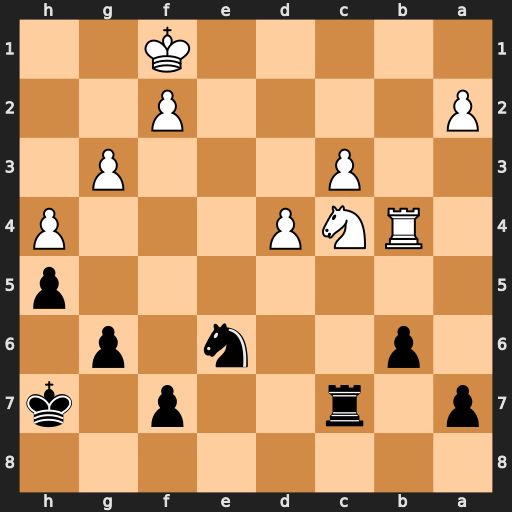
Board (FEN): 8/p1r2p1k/1p2n1p1/7p/1RNP3P/2P3P1/P4P2/5K2
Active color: b
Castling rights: -
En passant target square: -
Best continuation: a5 Nxa5 bxa5